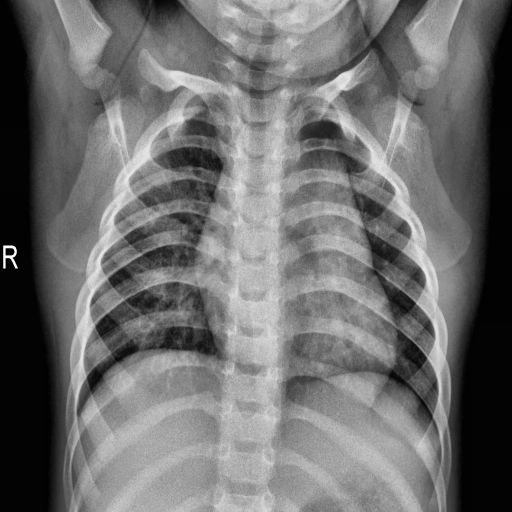
Finding: NORMAL